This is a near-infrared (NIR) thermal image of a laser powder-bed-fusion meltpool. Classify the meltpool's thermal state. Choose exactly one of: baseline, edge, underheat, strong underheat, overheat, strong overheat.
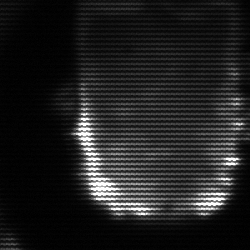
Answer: baseline